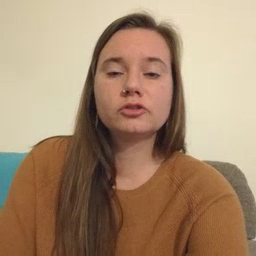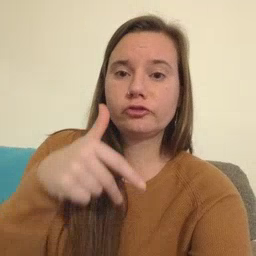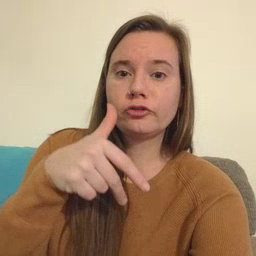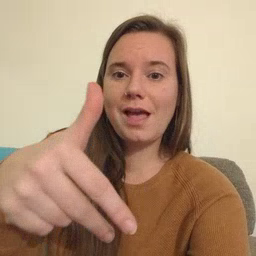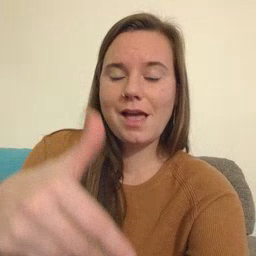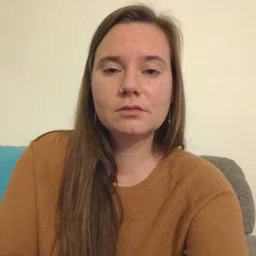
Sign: ride